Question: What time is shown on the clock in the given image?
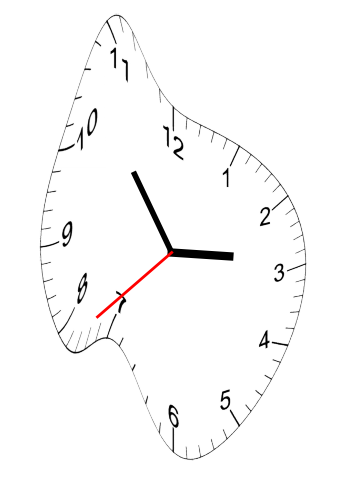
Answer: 02:53:38